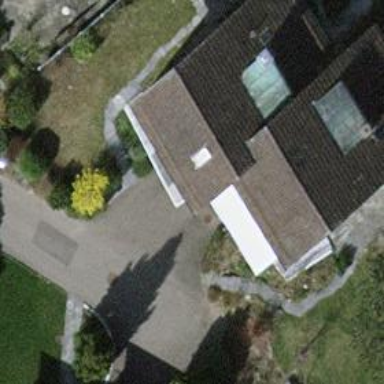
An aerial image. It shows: Building with pitched roof.